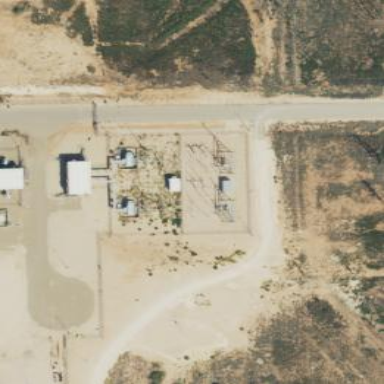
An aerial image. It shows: Power substation.